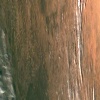
Label: land